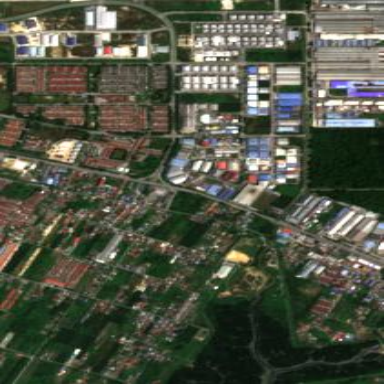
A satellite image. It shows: Industrial area.